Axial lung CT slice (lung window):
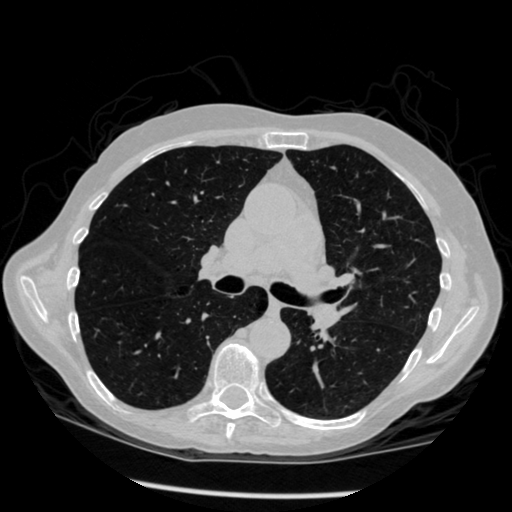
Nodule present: no